Question: So there's an app, let's say it's an app that is capable of delivering relevant news based on the user's choice done the first time he runs the app. Is there a way to post the news to the user's wall without having the user to be online and ideally as the app?
So on his/hers timeline it would look like this (edited image, not a real post from some app, it's just so you get what I mean):

When I use '$facebook->api('/me', 'post')', it just creates a post as the user, which is not what I want and does not allow me to post when the user is not logged in.
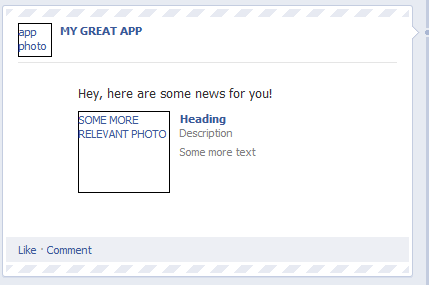
Answer: You can use the <URL> which you can then use until the token times out. Then you'll need to have the user reengage with your app to get a new token.
You can get the same thing by using the <URL> on the server side.
Another options which should work for you is to get an app access token (which does not expire) and ask the user for the 'publish_stream' permission, then:
> App access tokens can also be used to publish content to Facebook on
behalf of a user who has granted a publishing permission to your
application.